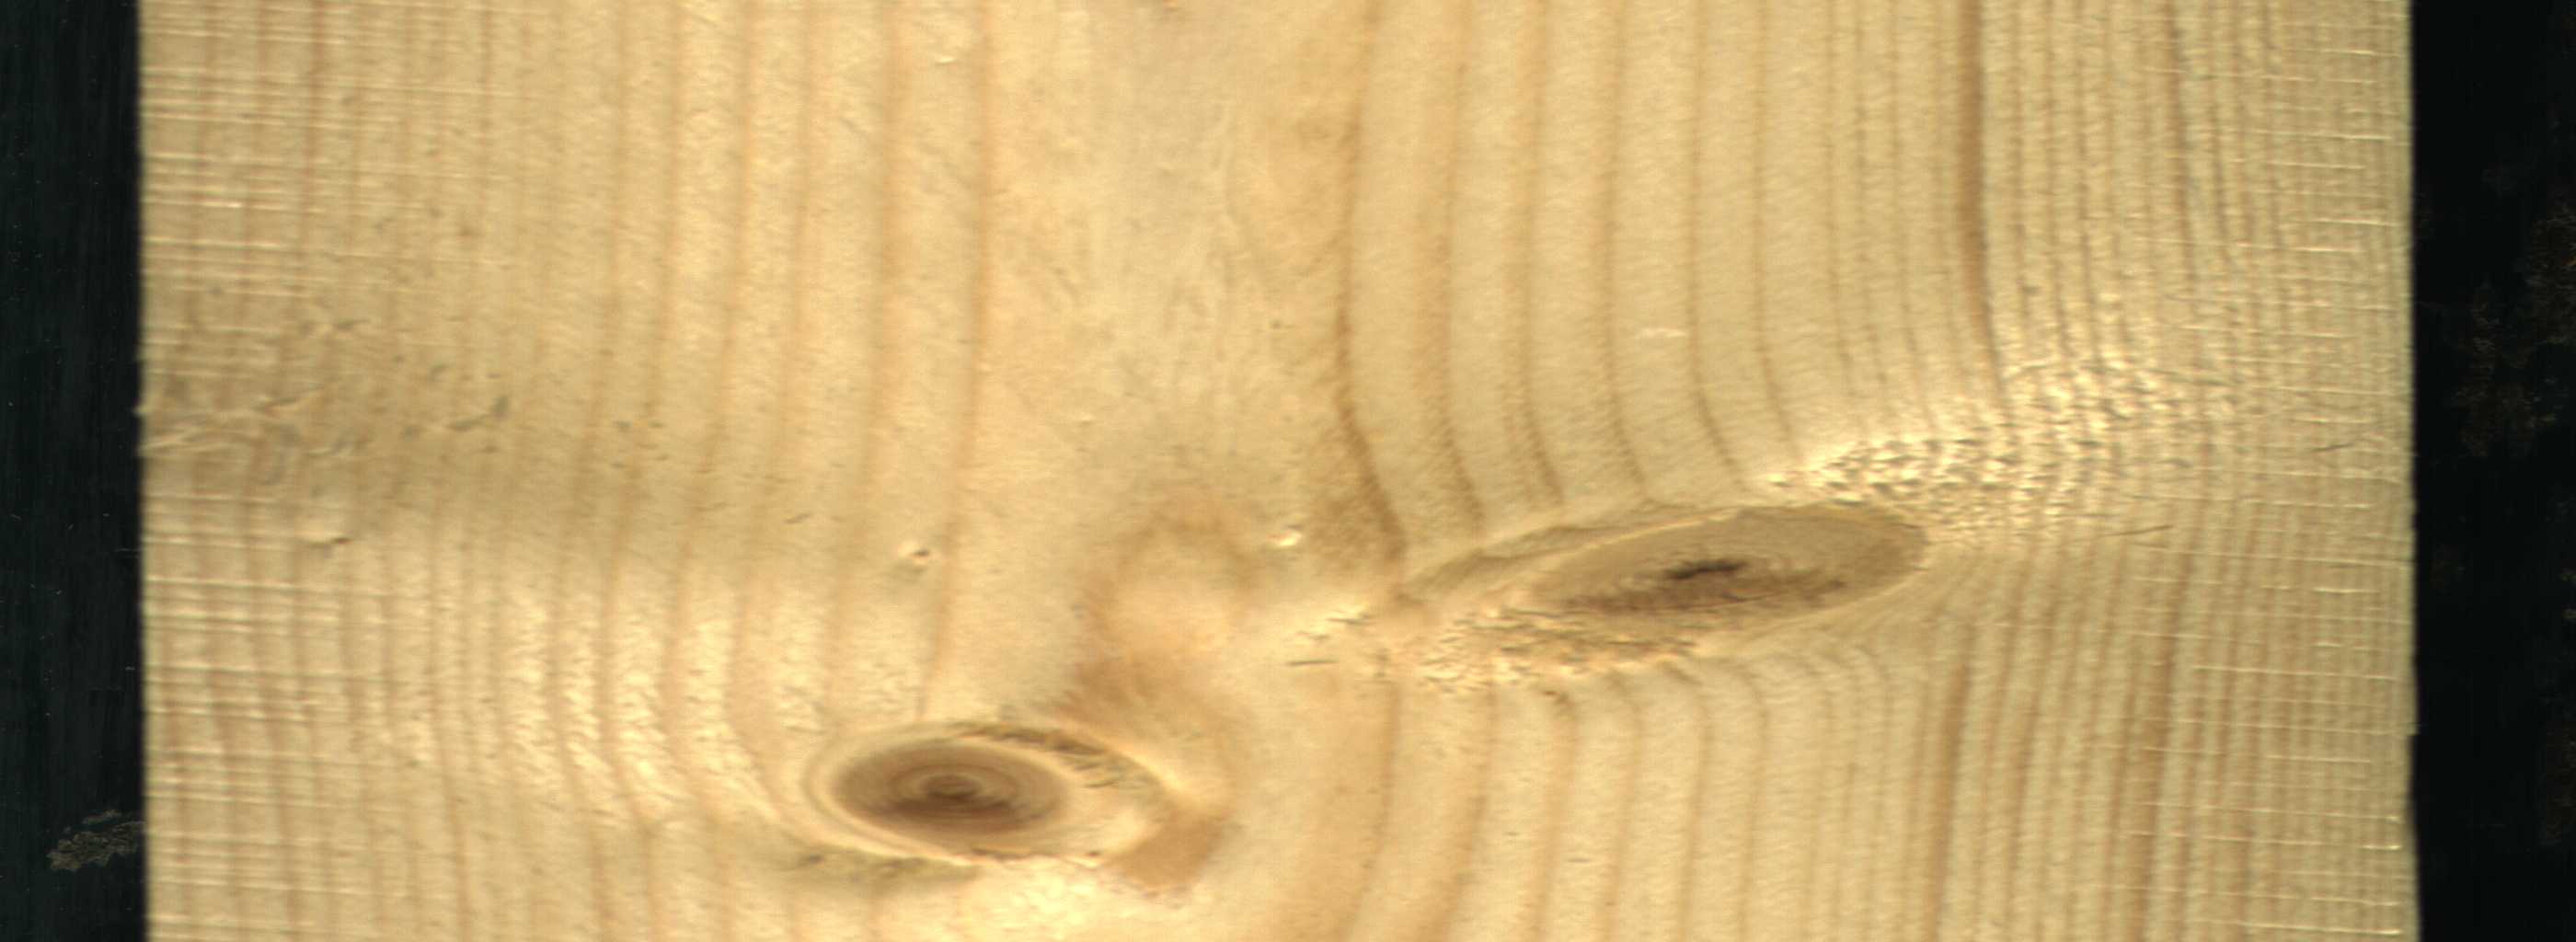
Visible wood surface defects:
Live_Knot
Live_Knot